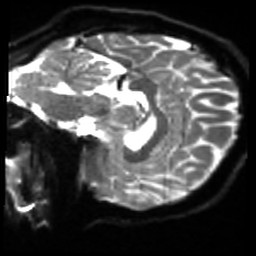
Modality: sbref
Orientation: sagittal
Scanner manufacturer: siemens
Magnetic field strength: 3 T
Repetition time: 4 s
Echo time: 0.0594 s